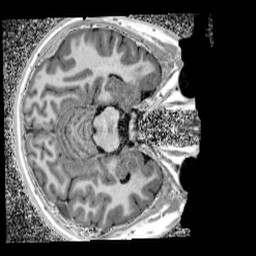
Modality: UNIT1_denoised
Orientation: axial
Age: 12
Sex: male
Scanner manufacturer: siemens
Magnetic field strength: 3 T
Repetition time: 4 s
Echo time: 0.00299 s